Interaction volume radius: 5 \u00c5
Interaction volume height: 10 \u00c5
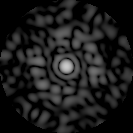
Disorder parameter: 0.794